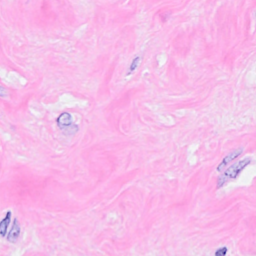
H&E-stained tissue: Breast